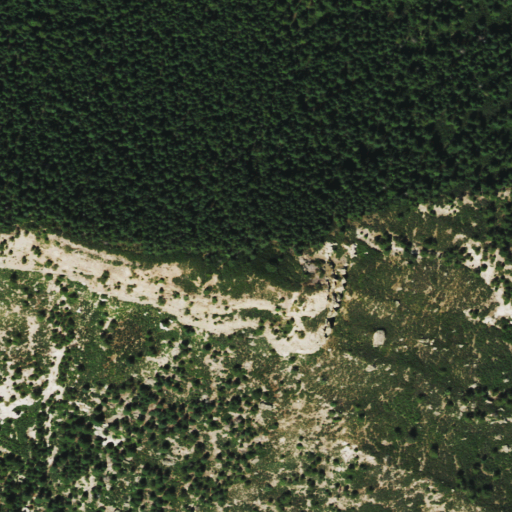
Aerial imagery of mountain in Colorado named Monkey Face containing evergreen forest, shrub, and deciduous forest